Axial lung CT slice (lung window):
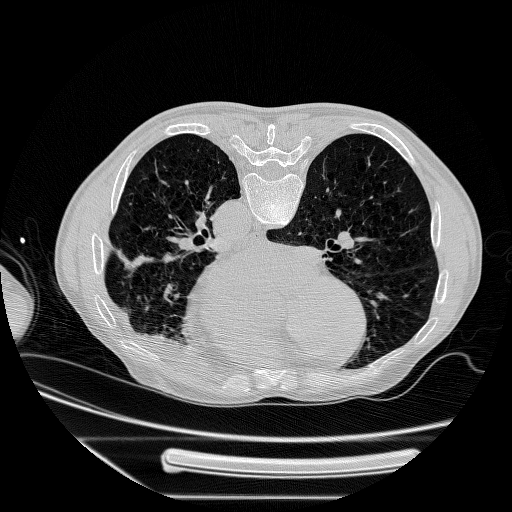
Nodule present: no